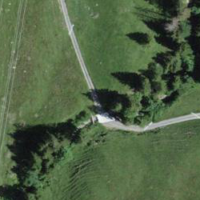
EUNIS habitat code: 23
Species observed at this site:
Asplenium trichomanes
Asplenium viride